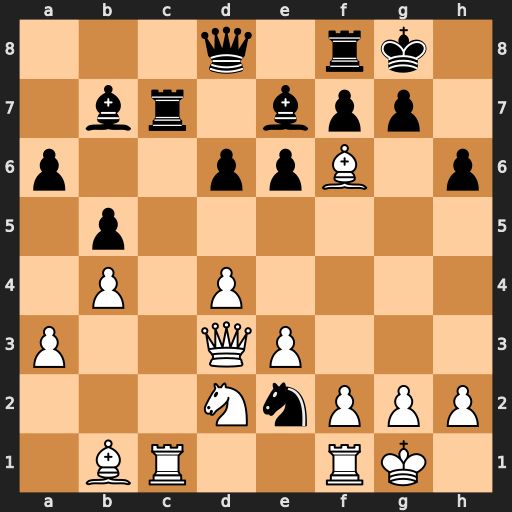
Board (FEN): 3q1rk1/1br1bpp1/p2ppB1p/1p6/1P1P4/P2QP3/3NnPPP/1BR2RK1
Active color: w
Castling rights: -
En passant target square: -
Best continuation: Kh1 g6 Rxc7 Qxc7 Bxe7